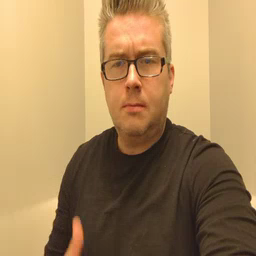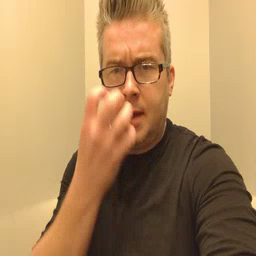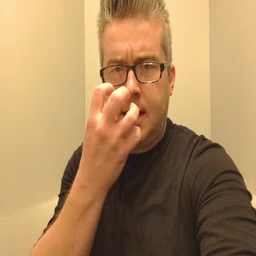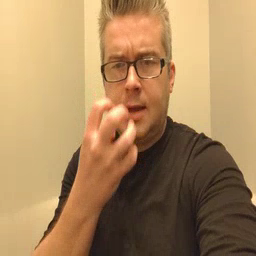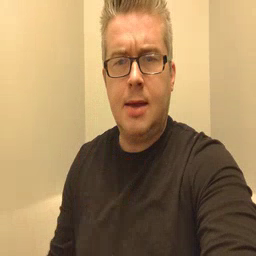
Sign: mad